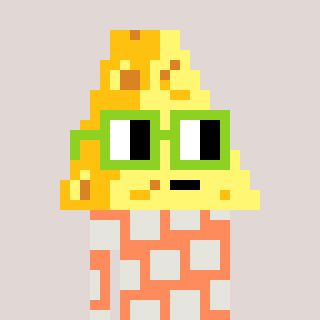
a pixel art character with square light green glasses, a cheese-shaped head and a peachy-colored body on a warm background